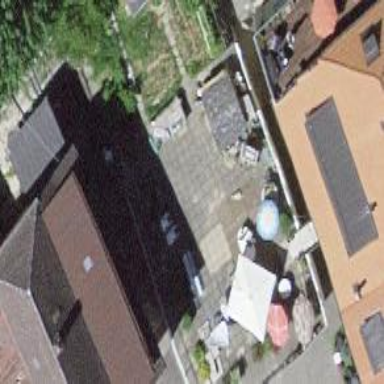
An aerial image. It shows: Garage.